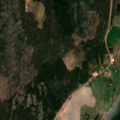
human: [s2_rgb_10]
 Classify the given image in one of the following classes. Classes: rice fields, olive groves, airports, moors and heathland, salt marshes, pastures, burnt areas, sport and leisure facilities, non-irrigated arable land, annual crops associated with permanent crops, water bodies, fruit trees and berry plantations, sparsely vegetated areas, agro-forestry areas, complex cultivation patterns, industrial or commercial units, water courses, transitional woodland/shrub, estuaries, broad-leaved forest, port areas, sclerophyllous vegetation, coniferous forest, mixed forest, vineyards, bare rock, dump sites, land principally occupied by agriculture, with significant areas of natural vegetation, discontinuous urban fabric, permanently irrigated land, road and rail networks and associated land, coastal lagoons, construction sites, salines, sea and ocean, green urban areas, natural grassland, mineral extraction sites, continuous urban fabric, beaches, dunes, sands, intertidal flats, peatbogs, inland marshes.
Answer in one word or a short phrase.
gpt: non-irrigated arable land, mixed forest, sea and ocean